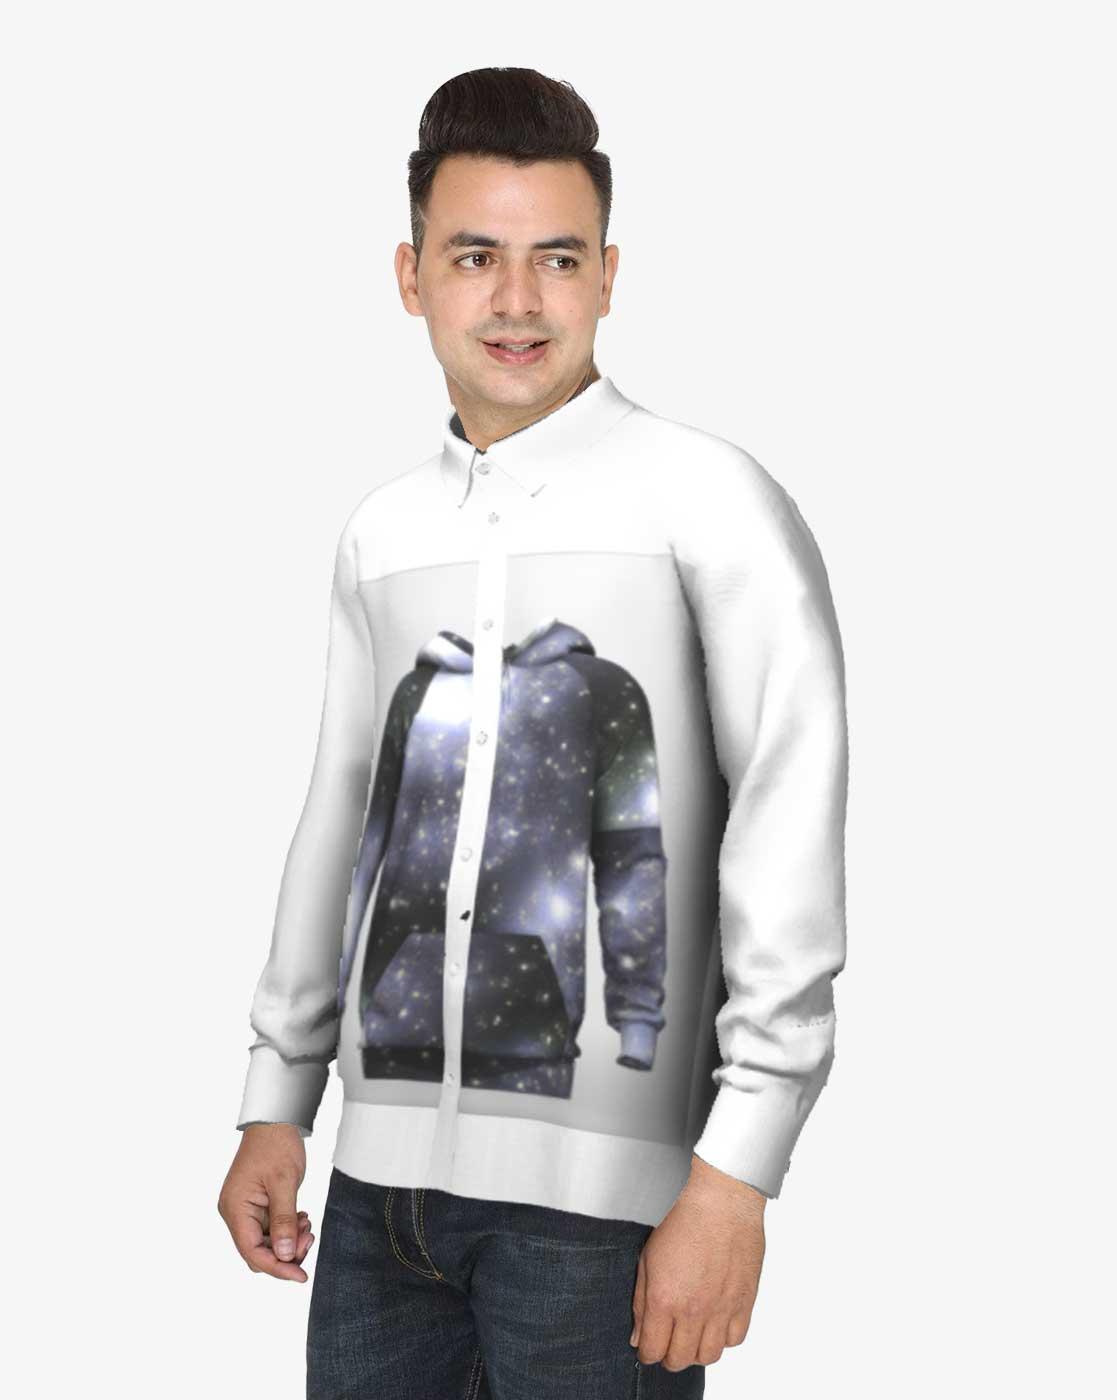
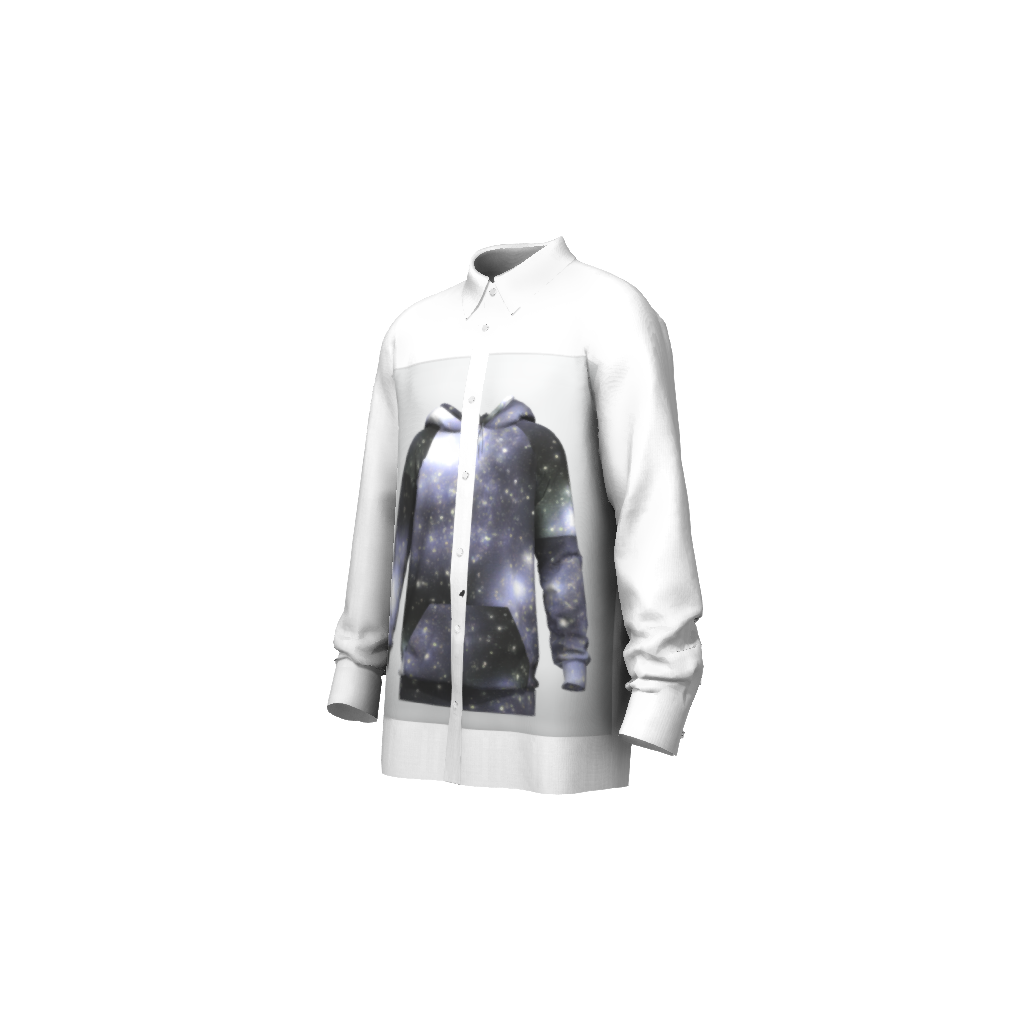
Clothing description: black starry night hooded button up tee